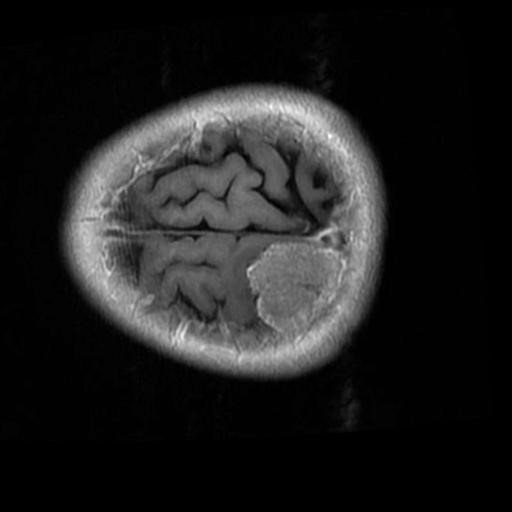
Label: brain_menin